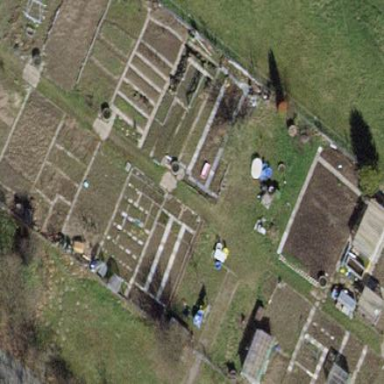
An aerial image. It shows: Allotments area.